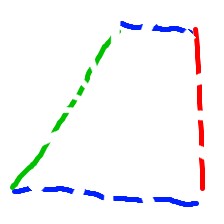
Shape: trapezoid